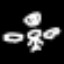
Label: angel